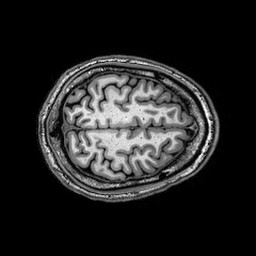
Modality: T1w
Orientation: axial
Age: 29
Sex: male